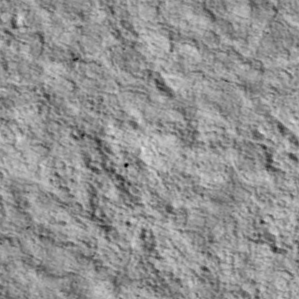
Label: non_frost